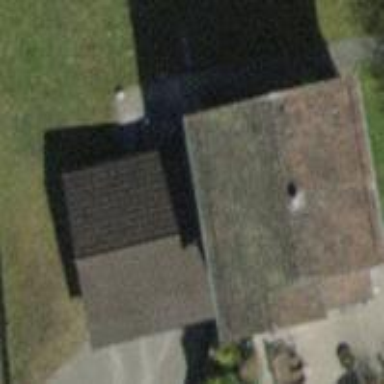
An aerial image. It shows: Building with pitched roof.